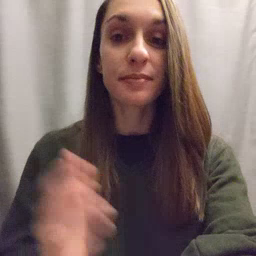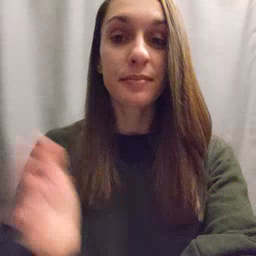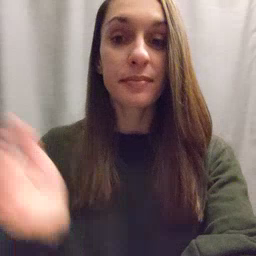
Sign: garbage